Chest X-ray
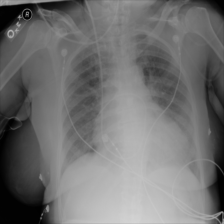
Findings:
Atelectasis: negative
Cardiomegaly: positive
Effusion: negative
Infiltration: negative
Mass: negative
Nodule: negative
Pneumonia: negative
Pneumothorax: negative
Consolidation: negative
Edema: negative
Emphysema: negative
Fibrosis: negative
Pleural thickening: negative
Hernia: negative